Question: When creating a shape within CSS3 like the one below what would be the best way to do it keeping in mind that I would like to retain much of the style as possible?

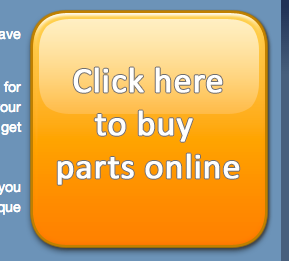
Answer: How about using CSS3 gradients with 'border-radius' property? I've made this from scratch, you can have a look
<URL>
'''
div {
height: 200px;
width: 200px;
margin: 50px;
border: 3px solid #B6801F;
border-radius: 24px;
background: #f7d060;
background: -moz-linear-gradient(top, #f7d060 0%, #ed8328 100%);
background: -webkit-gradient(linear, left top, left bottom, color-stop(0%,#f7d060), color-stop(100%,#ed8328));
background: -webkit-linear-gradient(top, #f7d060 0%,#ed8328 100%);
background: -o-linear-gradient(top, #f7d060 0%,#ed8328 100%);
background: -ms-linear-gradient(top, #f7d060 0%,#ed8328 100%);
background: linear-gradient(to bottom, #f7d060 0%,#ed8328 100%);
filter: progid:DXImageTransform.Microsoft.gradient( startColorstr='#f7d060', endColorstr='#ed8328',GradientType=0 );
box-shadow: 1px 2px 3px #313131;
position: relative;
}
div span {
position: absolute;
top: 10px;
width: 180px;
left: 10px;
height: 80px;
background: -moz-linear-gradient(top, rgba(255,255,255,0.7) 0%, rgba(255,255,255,0.2) 100%);
background: -webkit-gradient(linear, left top, left bottom, color-stop(0%,rgba(255,255,255,0.7)), color-stop(100%,rgba(255,255,255,0.2)));
background: -webkit-linear-gradient(top, rgba(255,255,255,0.7) 0%,rgba(255,255,255,0.2) 100%);
background: -o-linear-gradient(top, rgba(255,255,255,0.7) 0%,rgba(255,255,255,0.2) 100%);
background: -ms-linear-gradient(top, rgba(255,255,255,0.7) 0%,rgba(255,255,255,0.2) 100%);
background: linear-gradient(to bottom, rgba(255,255,255,0.7) 0%,rgba(255,255,255,0.2) 100%);
filter: progid:DXImageTransform.Microsoft.gradient( startColorstr='#b3ffffff', endColorstr='#33ffffff',GradientType=0 );
display: block;
border-radius: 18px;
}
'''